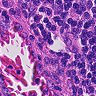
Metastatic tissue present: no